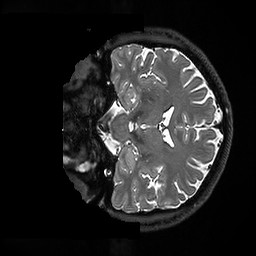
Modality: T2w
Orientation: coronal
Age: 37
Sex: male
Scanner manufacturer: ge
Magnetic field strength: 3 T
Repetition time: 3.202 s
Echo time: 0.05886 s